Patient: sex M, age 67
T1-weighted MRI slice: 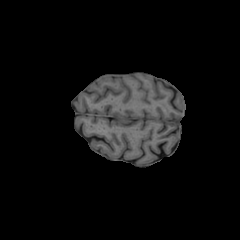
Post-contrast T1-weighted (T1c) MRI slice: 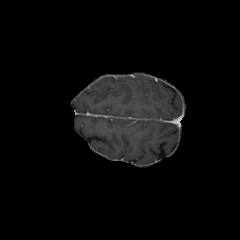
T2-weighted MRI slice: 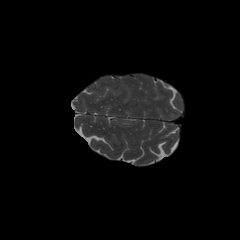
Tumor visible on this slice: no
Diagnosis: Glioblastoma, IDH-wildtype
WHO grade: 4